Question: I have a backbone model like follows
'''
app.Collection.BrandCollection = Backbone.Collection.extend({
model: app.Model.Brand
});
app.Model.Brand = Backbone.Model.extend({
url: function(){
return '/brand/edit/save';
}
});
'''
I am retrieving my collection
'''
var brandcollection = new app.Collection.BrandCollection();
brandcollection.url = '/brands';
brandcollection.fetch({
success: function(collection, response, options) {
app.views.brandline = new app.View.BrandPanelView({
model: brandcollection
});
$('#tab-content').empty();
$('#tab-content').append(app.views.brandline.render());
}
});
'''
my controller
'''
@PreAuthorize("isAuthenticated()")
@RequestMapping(value = "/brands", method = RequestMethod.GET, produces = "application/json")
public Collection<BrandDTO> listBrands(
'''
using firebug i discovered that the attributes are under special name 'brandDTOList'. that why i can't get the BrandDTO attributes when i do model.toJson().I have no clue whats the reason.?
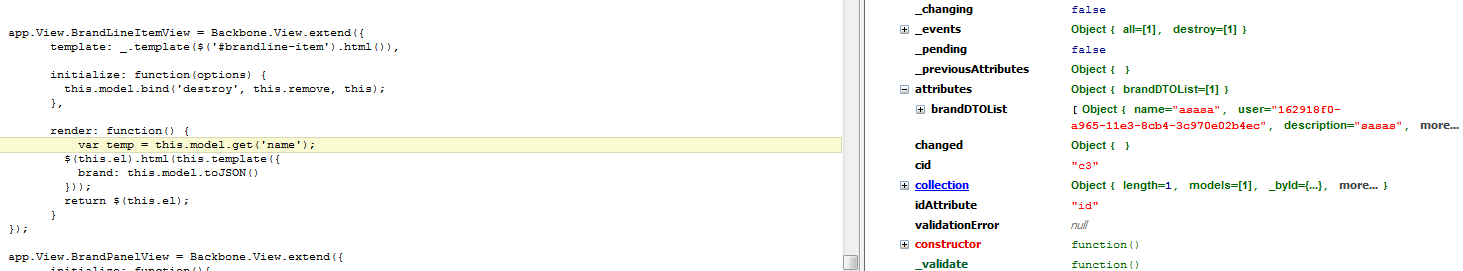
Answer: Looks like you might need a custom parse on app.Collection.BrandCollection
something like
'''
parse: function(response){
return response.brandDTOList;
}
'''
<URL>